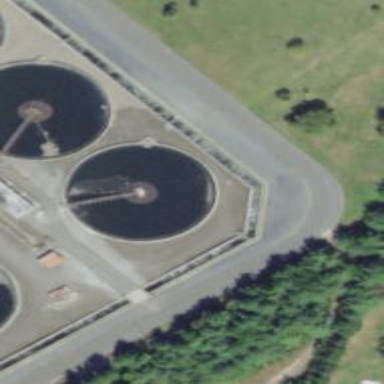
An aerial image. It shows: Image of wastewater.